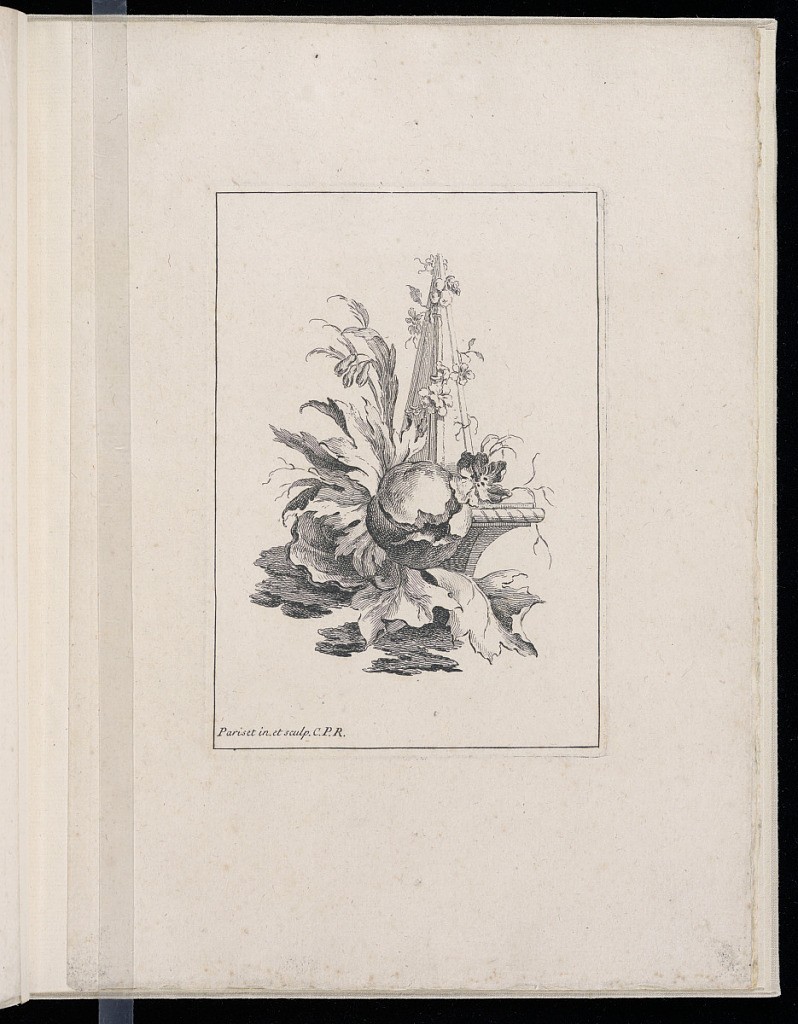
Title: Ornamental Vignette
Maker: Robert Menge Pariset, French, active 1732 – 1762
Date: mid- 18th century
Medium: Etching on laid paper
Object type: Print
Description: Third plate from a series of eight fantastical ornamental vignettes. In the center, foliage, fruit, a shell, and flowers intertwined and in front of an obelisk shaped object on a plinth. The ground is suggested with some shading. The plate is signed.